Question: We are using t4 templates for managing configurations in our project. And web.config file is generated via web.tt file. After generation in csproj file I have following:
'''
<Content Include="Web.config">
<AutoGen>True</AutoGen>
<DesignTime>True</DesignTime>
<DependentUpon>Web.tt</DependentUpon>
</Content>
'''
Is it possible to configure t4 template somehow to generate independent web.config file, not under web.tt?

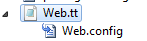
Answer: Yes you can. First define a save routine in a T4 include file.
:
'''
<#@ template language="C#" hostspecific="true" #>
<#@ import namespace="System.IO" #>
<#+
void SaveOutput(string fileName)
{
string templateDirectory = Path.GetDirectoryName(Host.TemplateFile);
string outputFilePath = Path.Combine(templateDirectory, fileName);
File.WriteAllText(outputFilePath, this.GenerationEnvironment.ToString());
this.GenerationEnvironment.Remove(0, this.GenerationEnvironment.Length);
}
#>
'''
Now every time you call SaveOutput with a file name it will write the current buffer to that external file. For example.
:
'''
<#@ include file="SaveOutput.tt" #>
<#
GenerateConfig();
SaveOutput("..\..\Web.Config");
#>
'''
If you want to generate multiple files:
'''
<#@ include file="SaveOutput.tt" #>
<#
GenerateFile1();
SaveOutput("..\..\File1.txt");
GenerateFile2();
SaveOutput("..\..\File2.txt");
#>
'''